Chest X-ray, PA view. Patient: 38 years old, sex M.
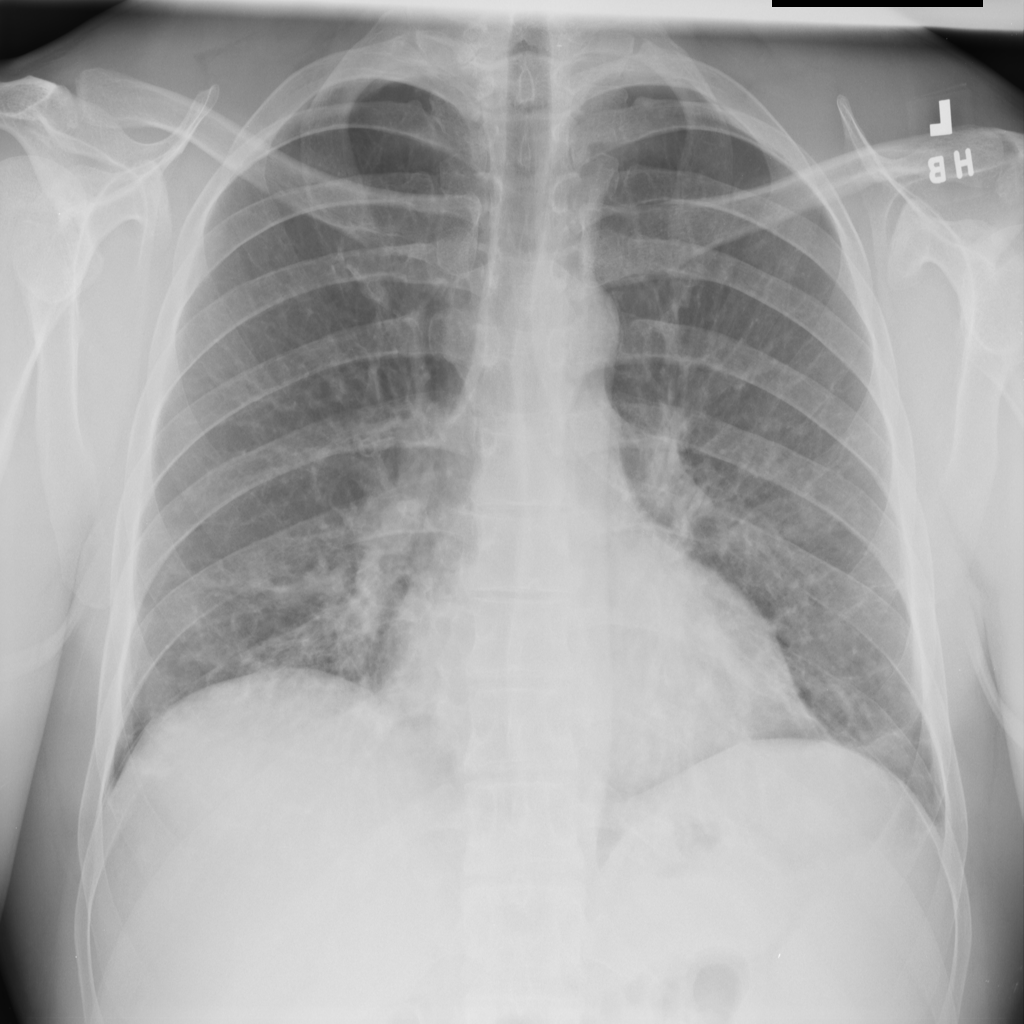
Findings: Atelectasis, Effusion